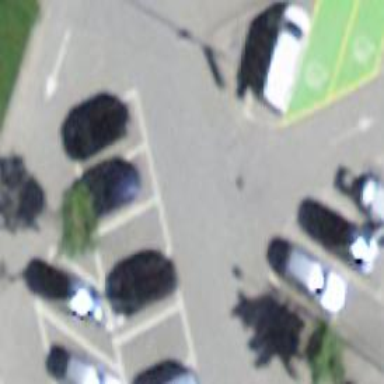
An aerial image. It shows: Parking aisle designated as service road.